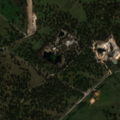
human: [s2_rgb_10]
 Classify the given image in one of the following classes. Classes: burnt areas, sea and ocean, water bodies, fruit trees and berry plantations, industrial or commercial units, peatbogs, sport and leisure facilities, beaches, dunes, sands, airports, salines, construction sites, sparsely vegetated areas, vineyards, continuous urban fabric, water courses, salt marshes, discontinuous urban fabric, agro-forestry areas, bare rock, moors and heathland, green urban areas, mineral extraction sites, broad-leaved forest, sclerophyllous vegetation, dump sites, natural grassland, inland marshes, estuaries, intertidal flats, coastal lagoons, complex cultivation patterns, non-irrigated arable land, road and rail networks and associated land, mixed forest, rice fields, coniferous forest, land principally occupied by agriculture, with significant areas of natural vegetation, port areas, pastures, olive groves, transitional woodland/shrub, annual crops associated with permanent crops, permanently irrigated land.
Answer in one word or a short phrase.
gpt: mineral extraction sites, pastures, agro-forestry areas